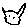
Label: cat